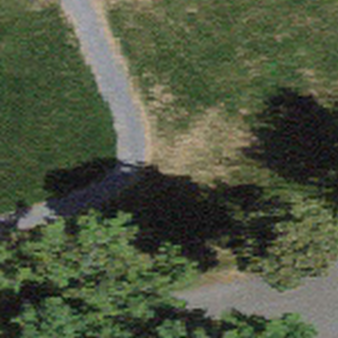
Label: other